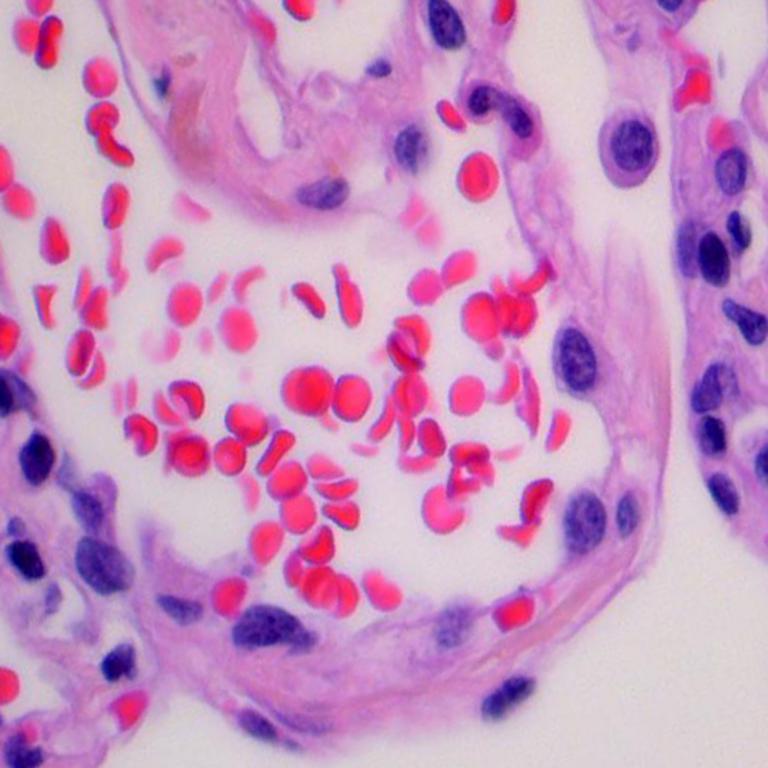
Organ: lung
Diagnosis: benign